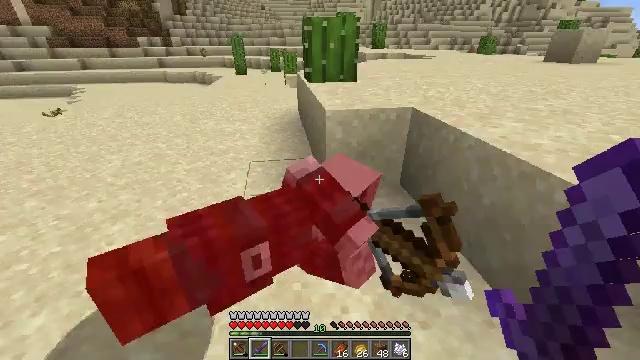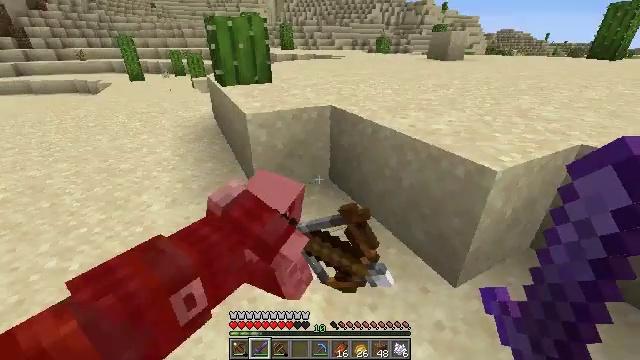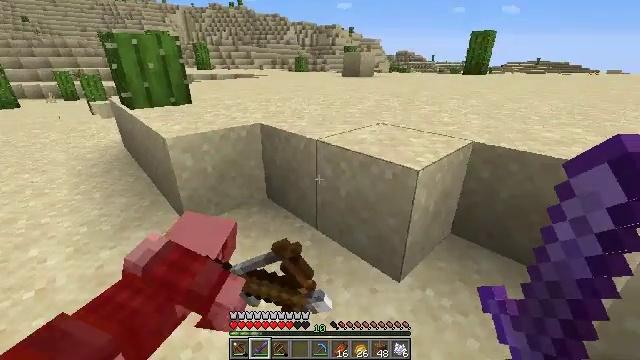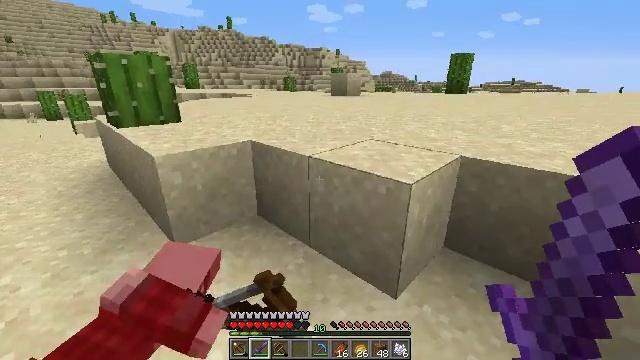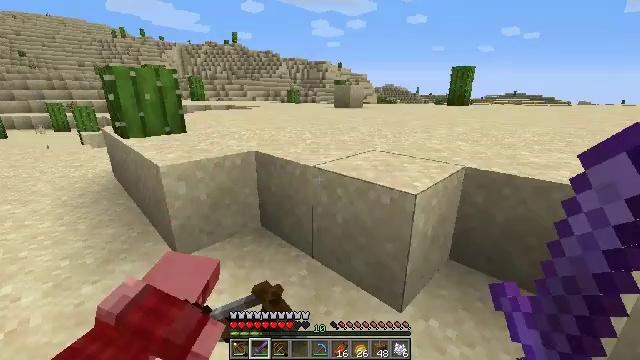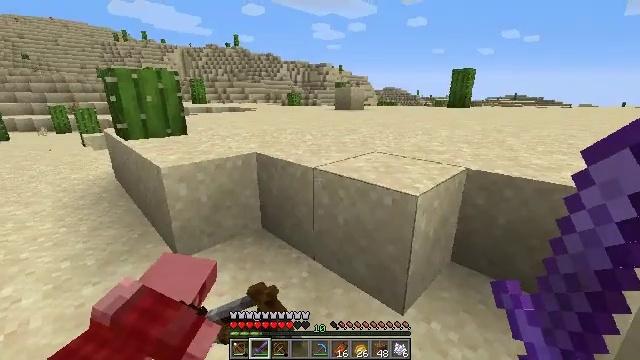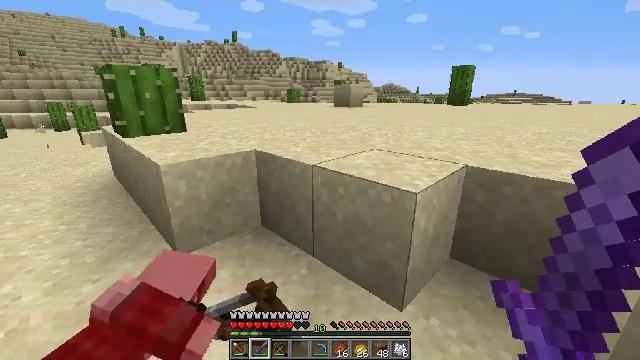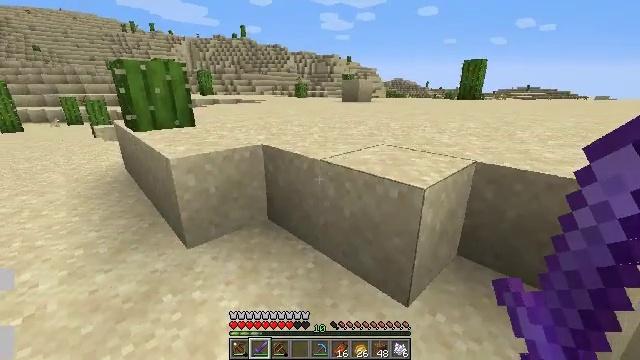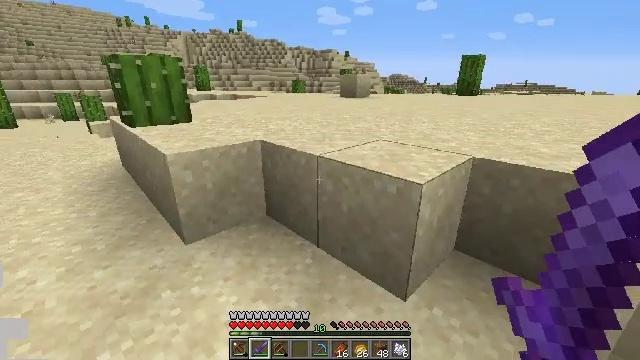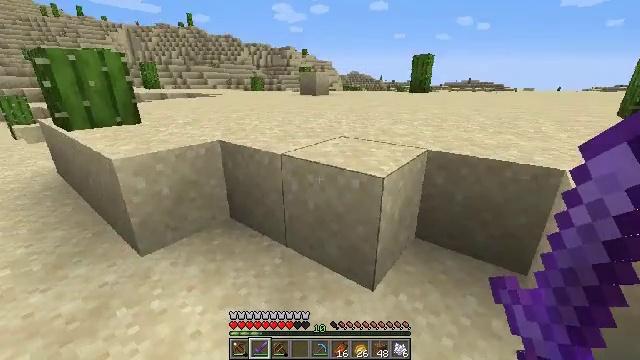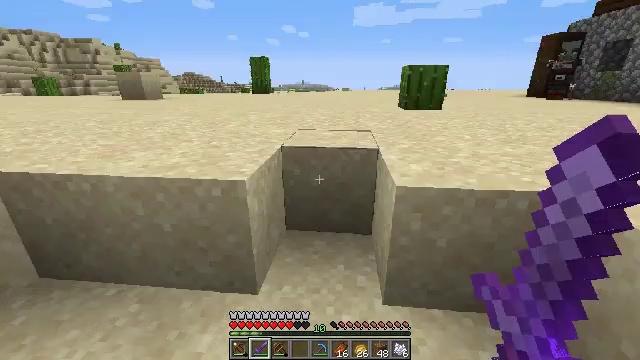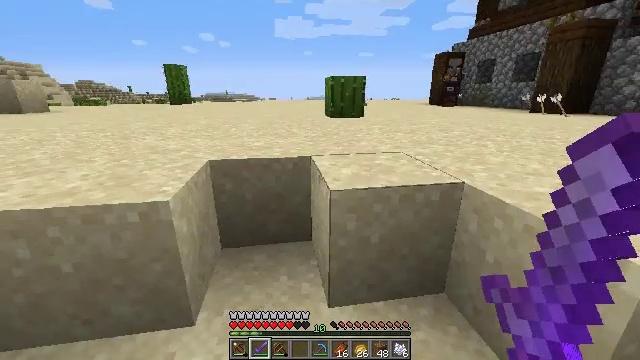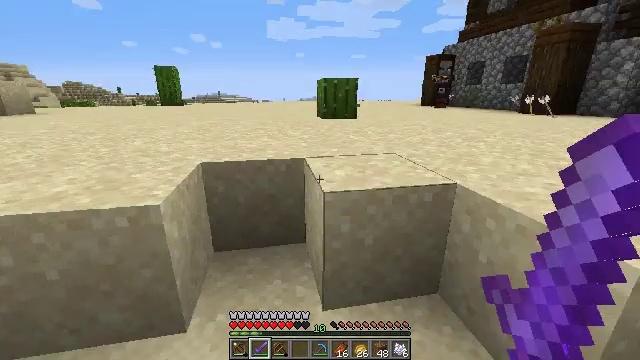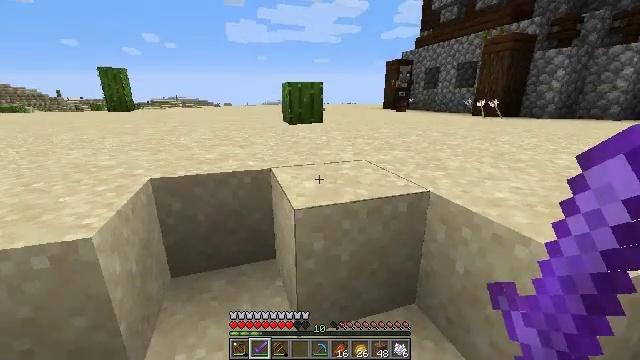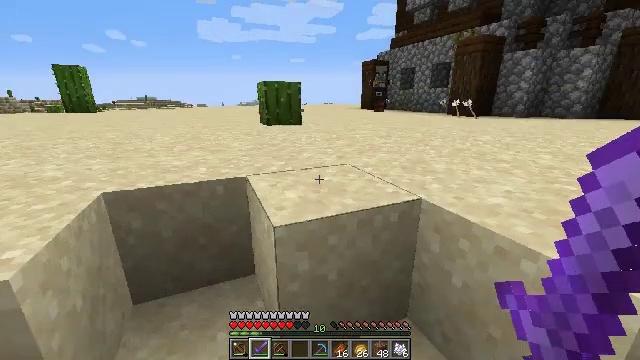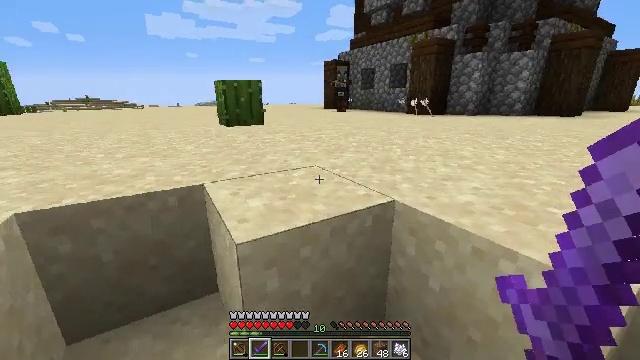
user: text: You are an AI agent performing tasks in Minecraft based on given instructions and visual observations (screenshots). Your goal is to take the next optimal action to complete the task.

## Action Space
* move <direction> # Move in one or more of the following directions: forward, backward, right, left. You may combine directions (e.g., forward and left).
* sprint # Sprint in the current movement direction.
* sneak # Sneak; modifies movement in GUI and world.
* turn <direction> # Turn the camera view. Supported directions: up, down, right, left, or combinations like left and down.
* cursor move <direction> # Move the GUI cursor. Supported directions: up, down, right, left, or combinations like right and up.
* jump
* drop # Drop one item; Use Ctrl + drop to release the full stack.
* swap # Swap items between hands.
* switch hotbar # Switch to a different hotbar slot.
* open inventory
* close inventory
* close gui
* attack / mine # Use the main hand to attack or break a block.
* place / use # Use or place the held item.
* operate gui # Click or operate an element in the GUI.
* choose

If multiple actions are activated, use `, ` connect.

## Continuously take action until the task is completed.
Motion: motion action
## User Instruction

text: Hunt the pillager.
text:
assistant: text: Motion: turn right
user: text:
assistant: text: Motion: turn right and up
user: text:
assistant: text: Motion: turn right and up
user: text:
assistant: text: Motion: turn up
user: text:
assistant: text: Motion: no_op
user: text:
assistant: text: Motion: no_op
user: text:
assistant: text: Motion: turn left and down
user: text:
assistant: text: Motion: no_op
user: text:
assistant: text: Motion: turn right
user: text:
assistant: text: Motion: turn right
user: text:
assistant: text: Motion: turn right and up
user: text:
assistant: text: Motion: move forward, turn right
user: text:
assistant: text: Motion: move forward, turn right
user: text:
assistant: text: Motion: move forward, turn right
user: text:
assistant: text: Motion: move forward, turn right
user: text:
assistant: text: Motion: move forward, turn right
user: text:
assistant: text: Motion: move forward, jump
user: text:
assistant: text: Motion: move forward, jump
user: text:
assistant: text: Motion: move forward, jump
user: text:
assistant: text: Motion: move forward, jump
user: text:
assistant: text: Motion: move forward, jump
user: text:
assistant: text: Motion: move forward
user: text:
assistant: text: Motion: move forward
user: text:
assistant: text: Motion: move forward
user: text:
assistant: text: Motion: move forward
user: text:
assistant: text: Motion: move forward
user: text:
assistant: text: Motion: move forward
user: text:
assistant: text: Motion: no_op
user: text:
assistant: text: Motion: no_op
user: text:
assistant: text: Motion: turn right